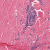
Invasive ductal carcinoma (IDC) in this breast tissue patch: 0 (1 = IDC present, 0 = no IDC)